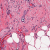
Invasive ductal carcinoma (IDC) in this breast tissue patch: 1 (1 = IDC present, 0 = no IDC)